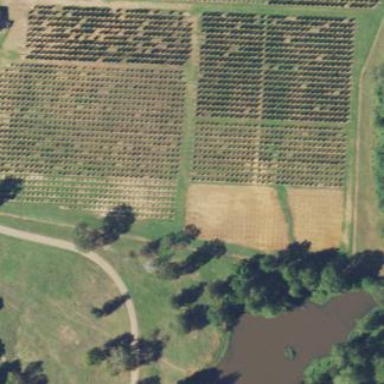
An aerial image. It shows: Plant nursery specializing in Christmas trees.